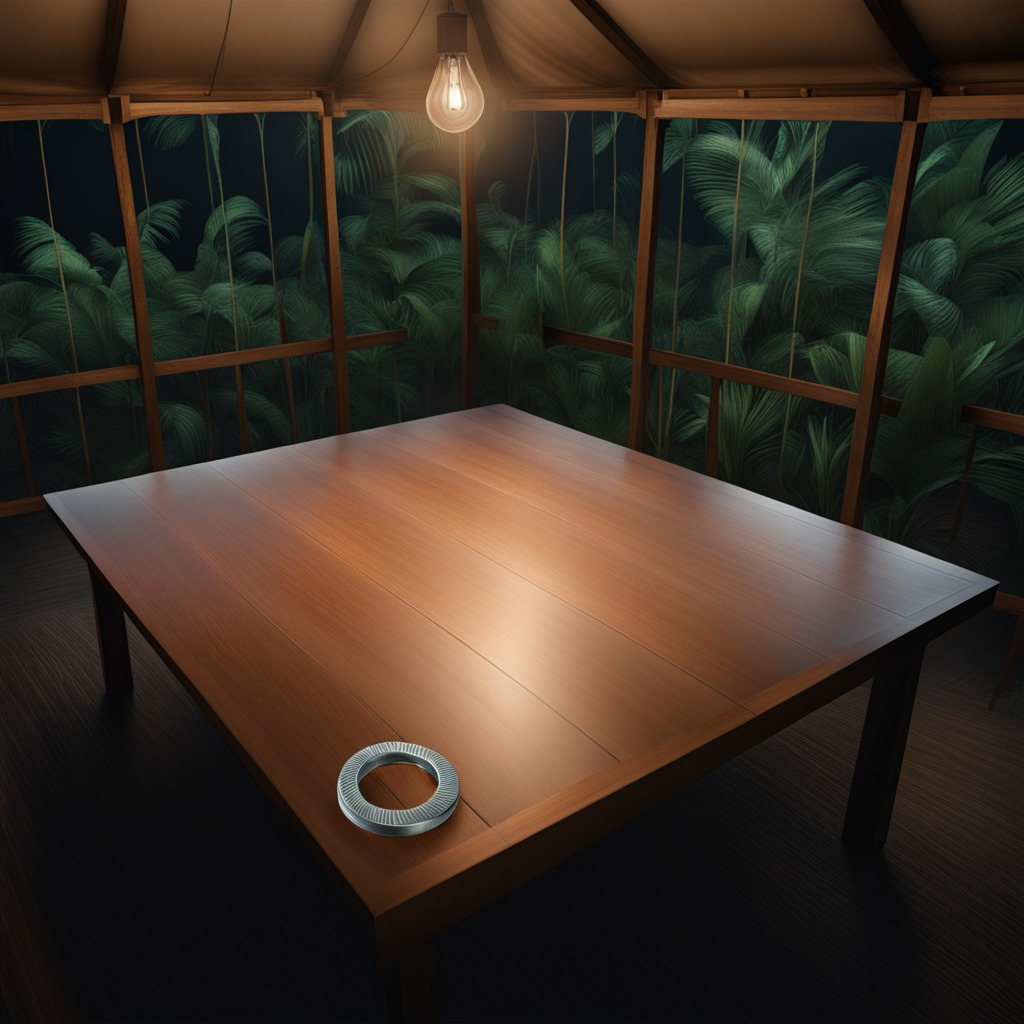
A flat metal washer is lying on the wooden table.